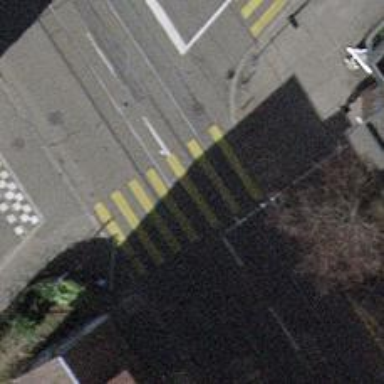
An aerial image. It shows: Uncontrolled zebra crossing on the road.